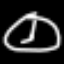
Label: clock